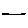
Label: line